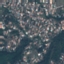
Land use / land cover class: Residential